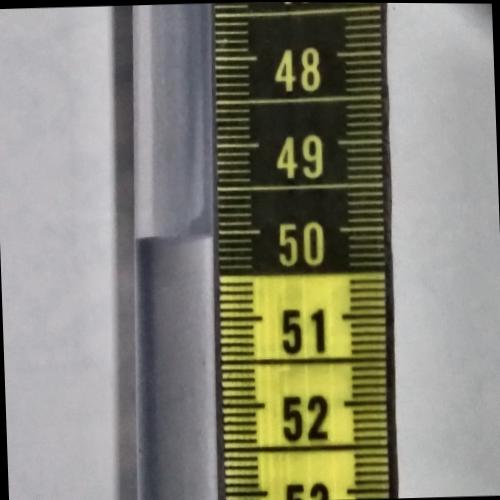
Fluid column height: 50.1 cm